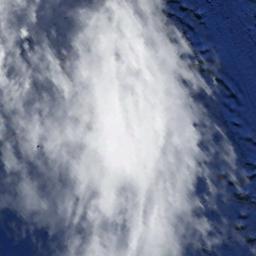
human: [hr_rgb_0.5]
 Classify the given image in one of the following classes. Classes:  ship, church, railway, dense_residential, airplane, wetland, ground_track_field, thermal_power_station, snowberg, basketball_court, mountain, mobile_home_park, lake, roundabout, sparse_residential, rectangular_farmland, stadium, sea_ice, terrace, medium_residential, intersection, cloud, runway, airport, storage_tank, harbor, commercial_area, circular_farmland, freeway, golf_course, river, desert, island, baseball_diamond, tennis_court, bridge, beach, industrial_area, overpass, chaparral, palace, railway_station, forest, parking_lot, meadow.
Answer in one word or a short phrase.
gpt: cloud